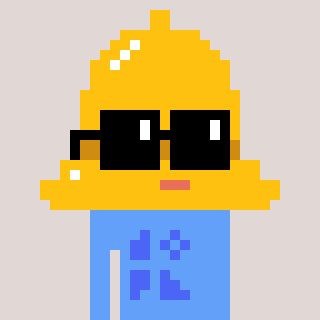
a pixel art character with square black sunglasses, a bell-shaped head and a blue-colored body on a warm background